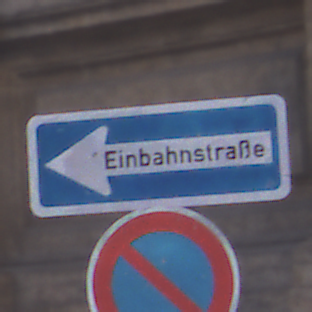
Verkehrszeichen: EinbahnstrasseLinksweisend
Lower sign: EingeschraenktesHalteverbot
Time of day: SunriseSunset
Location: Outdoor (Urban)
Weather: PartlyCloudy
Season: NotSpecified
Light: Natural